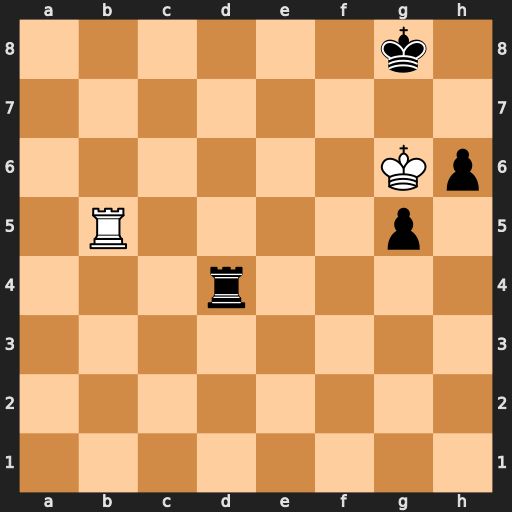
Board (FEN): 6k1/8/6Kp/1R4p1/3r4/8/8/8
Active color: w
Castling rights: -
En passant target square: -
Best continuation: Rb8+ Rd8 Rxd8#